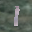
Label: 1